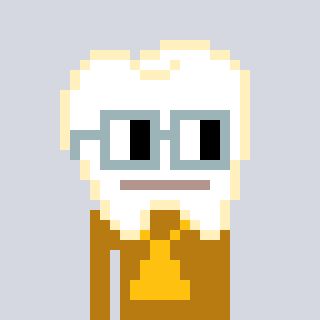
a pixel art character with square dark gray glasses, a tooth-shaped head and a gold-colored body on a cool background